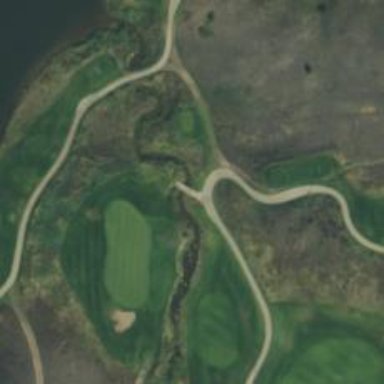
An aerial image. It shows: Well-maintained path used as golf cart path. The tracktype is grade1.